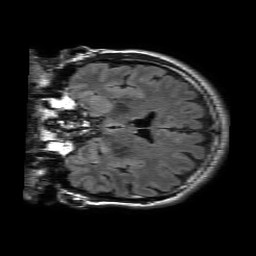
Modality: FLAIR
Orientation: coronal
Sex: male
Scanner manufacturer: philips
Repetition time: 11 s
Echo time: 0.125 s